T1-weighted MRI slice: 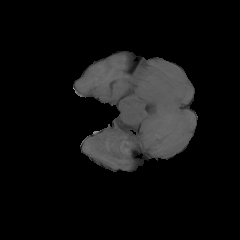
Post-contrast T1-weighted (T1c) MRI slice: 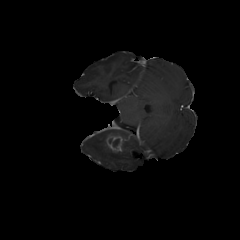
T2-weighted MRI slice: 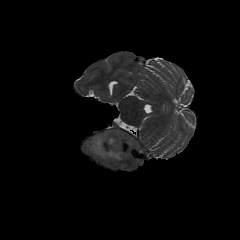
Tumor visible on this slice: yes